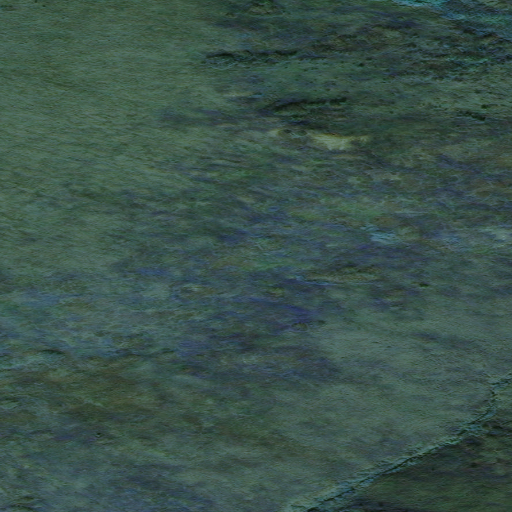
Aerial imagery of ridge(s) in Alaska named Angayukalik Hills containing only unknown